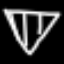
Label: diamond